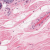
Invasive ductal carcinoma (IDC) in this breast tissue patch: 0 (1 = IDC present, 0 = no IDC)